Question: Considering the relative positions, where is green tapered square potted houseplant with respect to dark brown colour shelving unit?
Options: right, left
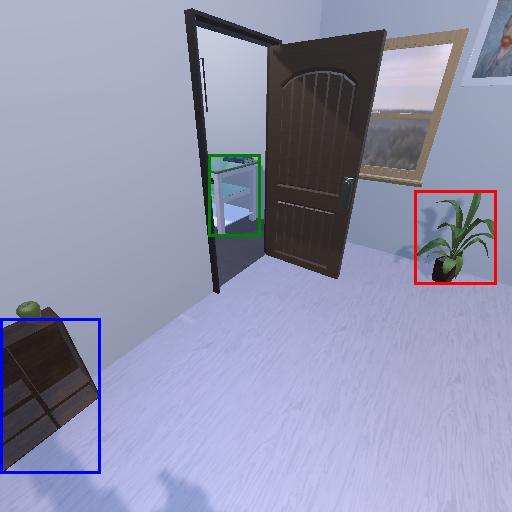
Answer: right